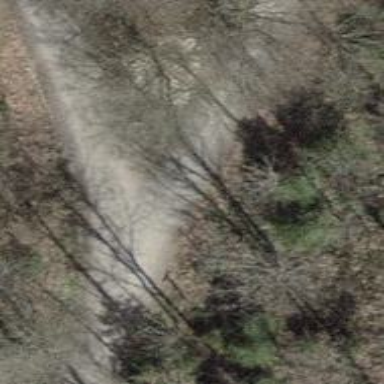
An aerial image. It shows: Compacted track with grade2 level.